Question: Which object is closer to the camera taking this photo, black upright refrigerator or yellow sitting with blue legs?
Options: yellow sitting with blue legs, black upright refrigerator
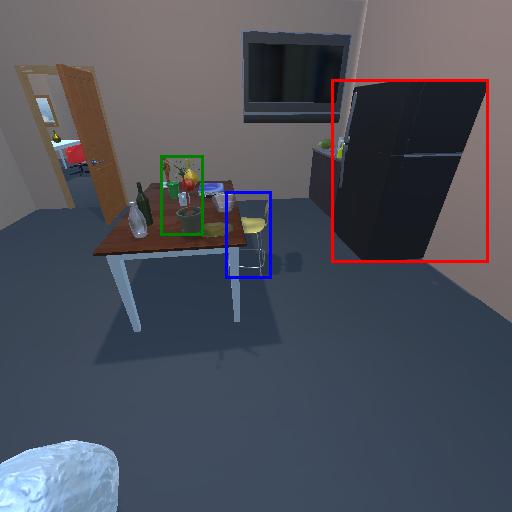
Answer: yellow sitting with blue legs